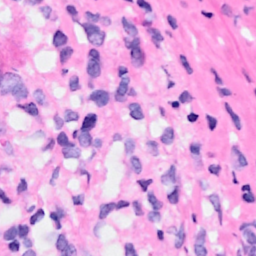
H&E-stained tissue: Breast